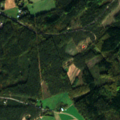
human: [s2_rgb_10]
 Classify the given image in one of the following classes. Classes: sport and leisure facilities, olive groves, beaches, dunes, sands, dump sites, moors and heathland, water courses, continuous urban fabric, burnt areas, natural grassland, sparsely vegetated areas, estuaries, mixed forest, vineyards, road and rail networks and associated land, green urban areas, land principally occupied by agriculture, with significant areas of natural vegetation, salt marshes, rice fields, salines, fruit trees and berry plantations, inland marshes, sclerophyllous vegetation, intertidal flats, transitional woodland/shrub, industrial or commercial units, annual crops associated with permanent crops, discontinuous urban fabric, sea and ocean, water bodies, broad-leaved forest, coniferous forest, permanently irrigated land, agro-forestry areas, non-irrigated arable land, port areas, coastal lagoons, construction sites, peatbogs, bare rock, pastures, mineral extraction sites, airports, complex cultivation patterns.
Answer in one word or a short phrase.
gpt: discontinuous urban fabric, non-irrigated arable land, land principally occupied by agriculture, with significant areas of natural vegetation, broad-leaved forest, coniferous forest, mixed forest